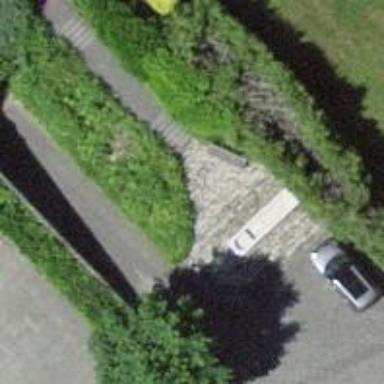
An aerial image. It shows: Set of steps on the road.